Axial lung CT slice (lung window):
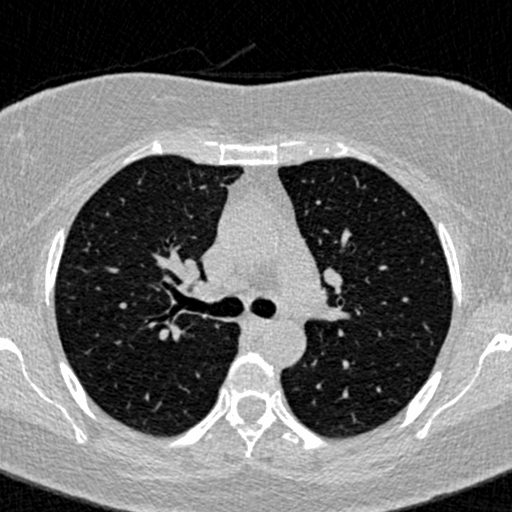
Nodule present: no